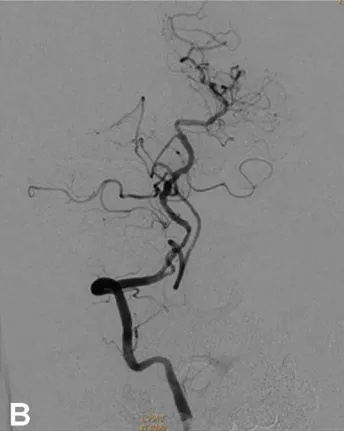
Follow-up angiography at 6 months after stenting demonstrates unobstructed blood flow through the stented vertebral artery (A,B) with no stenosis.
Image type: radiology (ct)